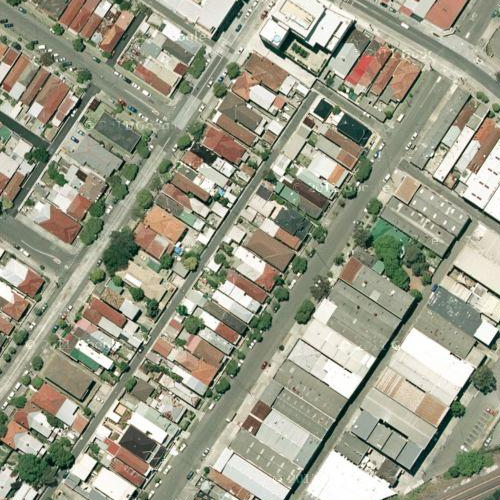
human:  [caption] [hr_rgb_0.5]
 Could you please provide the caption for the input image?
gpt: This is a residential area with houses arranged densely while many plants on the roadside .

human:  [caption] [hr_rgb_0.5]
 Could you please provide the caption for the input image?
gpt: A town with many houses arranged densely while some cars on the roads .

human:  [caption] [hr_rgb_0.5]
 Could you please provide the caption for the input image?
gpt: A residential area with many houses arranged neatly and some industial houses beside .

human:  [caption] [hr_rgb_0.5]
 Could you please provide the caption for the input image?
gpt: Many houses with different coluors of roofs arranged neatly .

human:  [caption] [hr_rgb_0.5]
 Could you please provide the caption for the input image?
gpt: A residential area with houses arranged densely .